Question: I'd like using the Kaleidoscope/ksdiff as my conflict solver in smartgit. I've tried configuring by myself but I can't. So, what is the line instruction that I need to put at arguments input on edit conflict solver configuration?

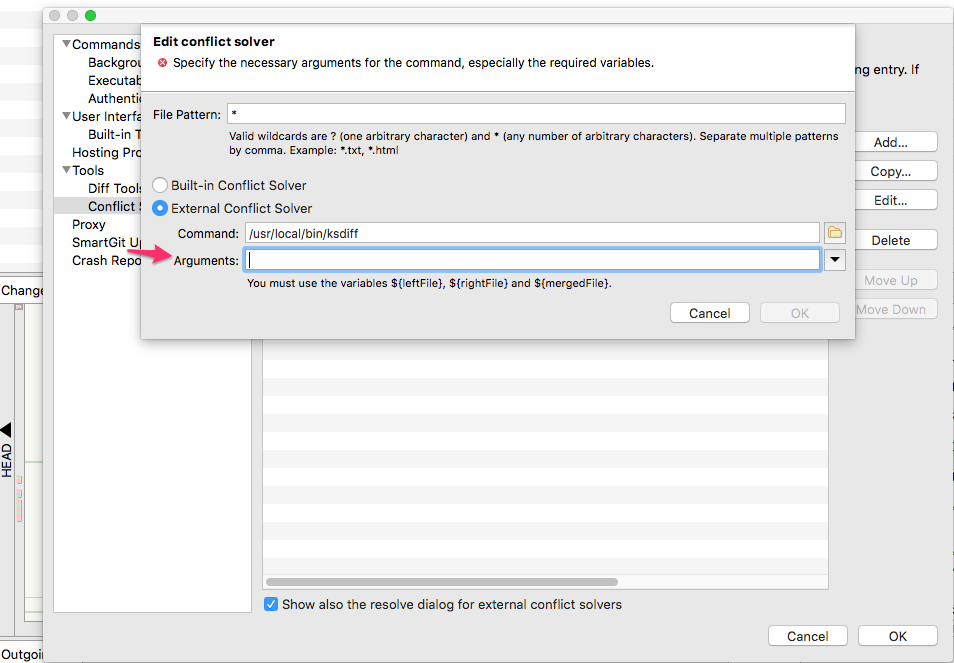
Answer: The required configuration to integrate Kaleidoscope/ksdiff with smartgit is that:
'''
--merge --output ${mergedFile} --base ${baseFile} -- ${leftFile} --snapshot ${rightFile} --snapshot
'''
just put it on arguments field and the magic will happen :)